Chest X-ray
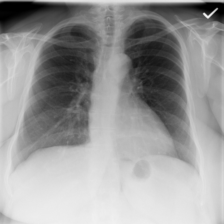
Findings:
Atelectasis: negative
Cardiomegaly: negative
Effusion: negative
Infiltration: negative
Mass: negative
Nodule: negative
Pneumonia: negative
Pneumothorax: negative
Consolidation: negative
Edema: negative
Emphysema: negative
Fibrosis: negative
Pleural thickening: negative
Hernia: negative